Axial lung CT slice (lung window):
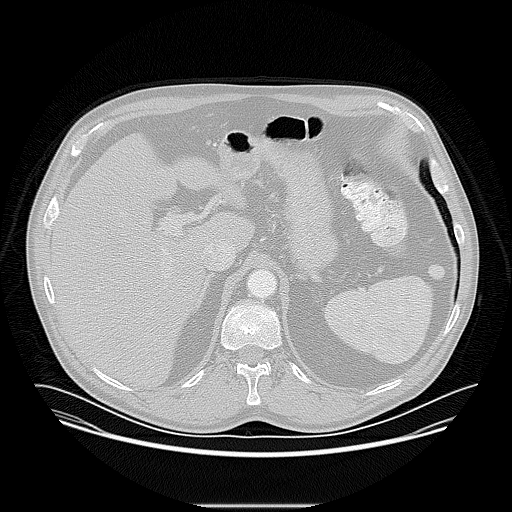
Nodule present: no